Question: i want to encode string to binary64 however i found an error and i dont know how to solve this. this is my code that im using.
'''
String text = name1.getText().toString();
// Sending side
byte[] data = null;
try {
data = text.getBytes("UTF-8");
} catch (UnsupportedEncodingException e1) {
e1.printStackTrace();
}
String base64 = Base64.encodeToString(data, Base64.DEFAULT);
'''
however, 'Base64.encodeToString' showing error saying require API level 8(current min sdk is 1). but im using android 2.2 and i believe its min sdk is 8. am i right?
than i tried to review the issue and it appear to be like this:

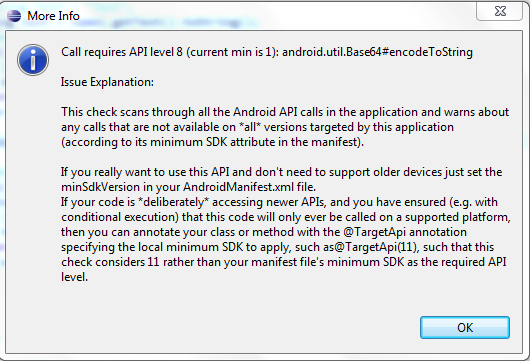
Answer: Try to change your AndroidManifest.xml:
'''
<uses-sdk android:minSdkVersion="8"
android:targetSdkVersion="8"/>
'''